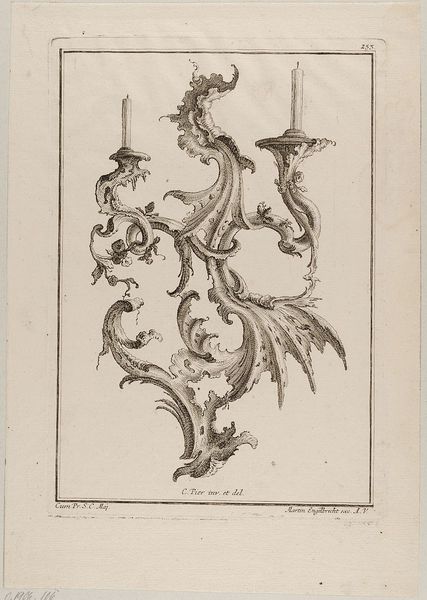
Titel: Wandleuchter
Künstler: Martin Engelbrecht
Standort: Hamburg
Institution: Museum für Kunst und Gewerbe Hamburg
Schlagwörter: blumen, blüten, rokoko, grafik, graphik, leuchter, fotografie, photographie, druckgraphik, druckgrafik, radierung, entwurf, kunstgewerbe, kerzenhalter, vorlage, kunsthandwerk, tropfen, kandelaber, idee, rocaille, augsburg, wandleuchter, style, reproduktionen, industriedesign, druckerzeugnisse, muschelwerk, ornamentstich, vorlageblätter